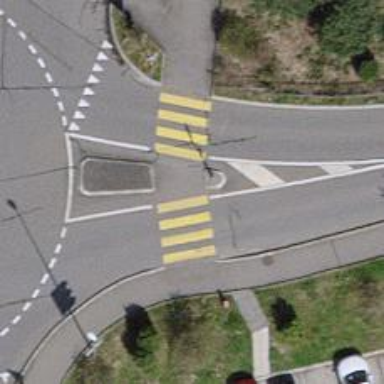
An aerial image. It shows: Zebra crossing with crossing island.